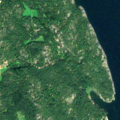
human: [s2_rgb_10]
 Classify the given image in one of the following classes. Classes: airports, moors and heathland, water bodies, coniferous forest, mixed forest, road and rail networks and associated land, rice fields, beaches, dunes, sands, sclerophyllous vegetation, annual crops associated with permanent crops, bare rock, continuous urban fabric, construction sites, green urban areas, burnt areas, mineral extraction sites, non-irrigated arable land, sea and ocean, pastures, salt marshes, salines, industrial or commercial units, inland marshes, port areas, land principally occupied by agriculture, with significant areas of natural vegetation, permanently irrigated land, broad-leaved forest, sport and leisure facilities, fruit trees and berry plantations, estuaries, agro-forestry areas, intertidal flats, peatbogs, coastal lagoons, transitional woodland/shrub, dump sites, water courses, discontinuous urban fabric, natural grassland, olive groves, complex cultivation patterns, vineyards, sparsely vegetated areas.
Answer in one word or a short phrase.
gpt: mixed forest, sea and ocean